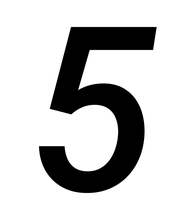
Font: Roboto-Italic_Medium_Italic